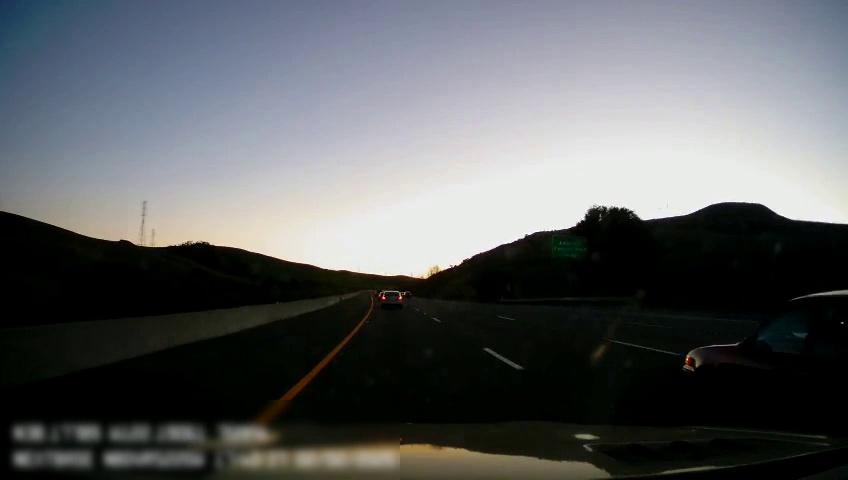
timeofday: Day
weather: Sunny
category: Drivable Space
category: Vehicles | Car
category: Vehicles | Car
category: Lanes | Alternate Lane
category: Lanes | Current Lane
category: Lanes | Current Lane
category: Lanes | Alternate Lane
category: Lanes | Alternate Lane
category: Traffic | Signs